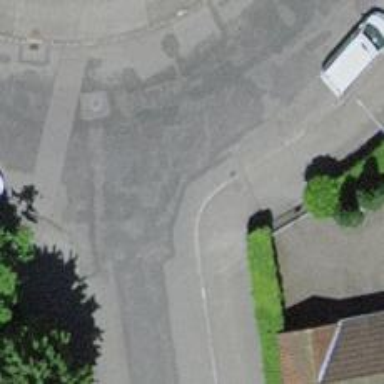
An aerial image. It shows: Residential road with separate asphalt sidewalk.